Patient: sex M, age 64
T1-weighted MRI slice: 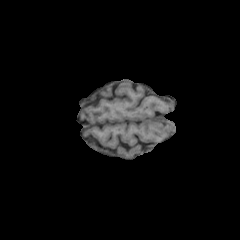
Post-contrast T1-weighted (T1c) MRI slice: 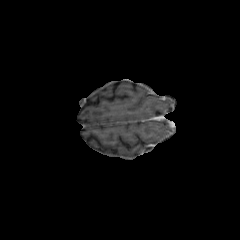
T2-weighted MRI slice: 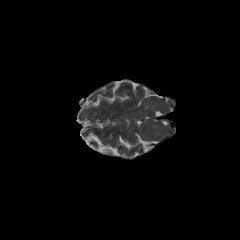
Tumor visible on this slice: no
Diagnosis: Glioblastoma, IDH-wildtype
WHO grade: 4